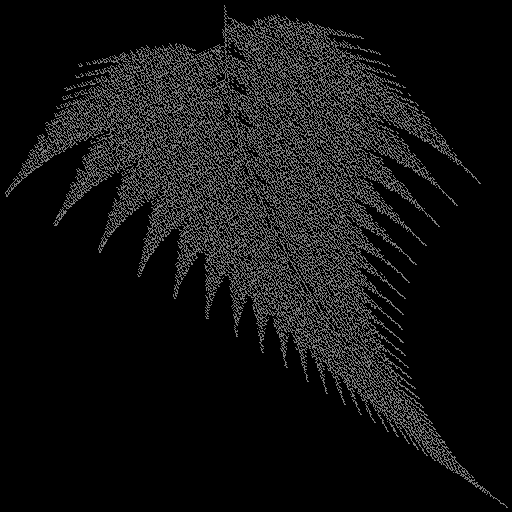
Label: spleenwort_fern